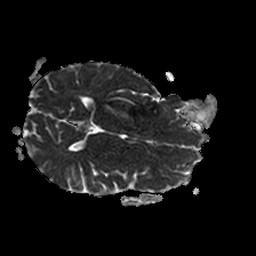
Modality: ADC
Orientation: axial
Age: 45
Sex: female
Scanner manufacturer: philips
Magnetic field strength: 1.5 T
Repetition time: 3.403 s
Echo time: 0.06922 s